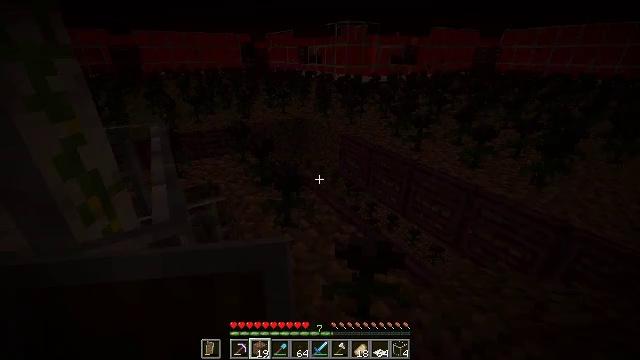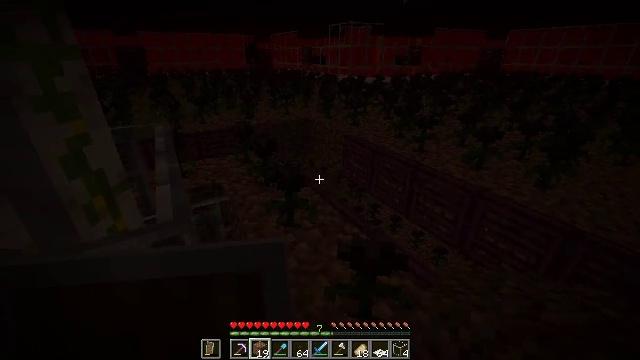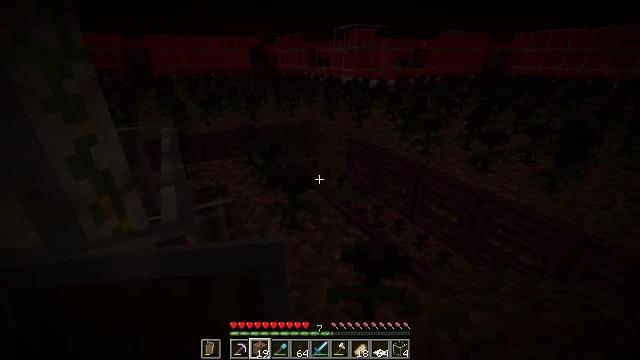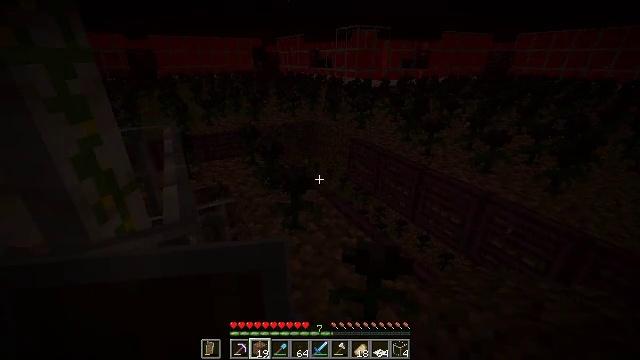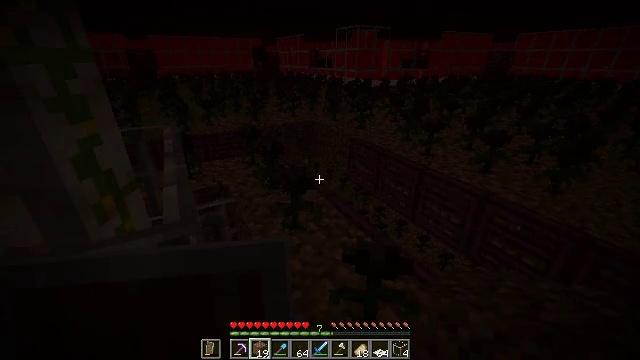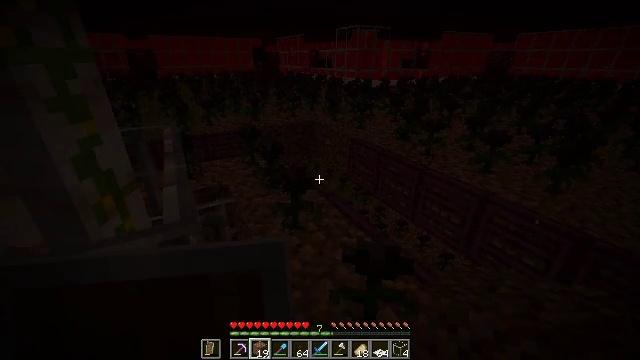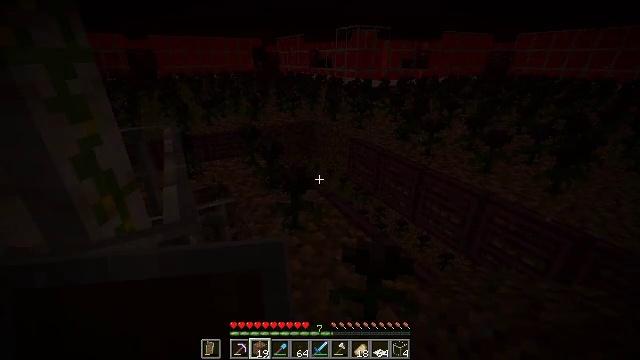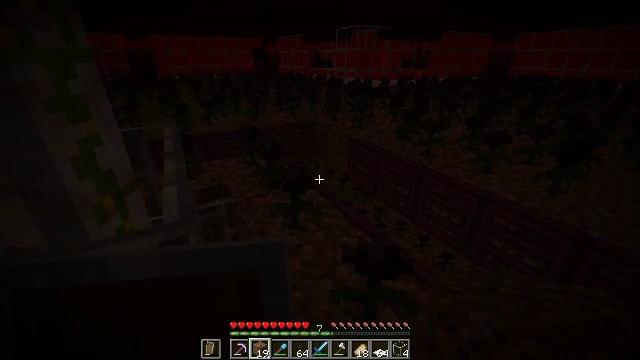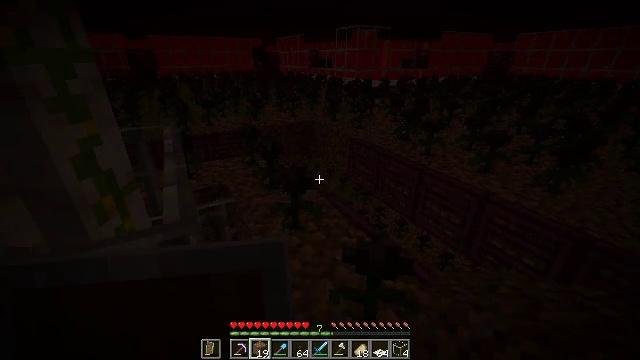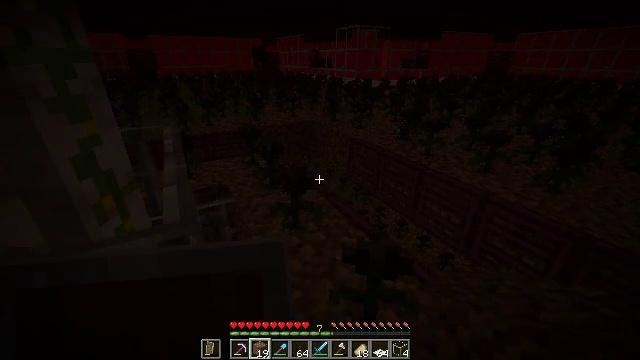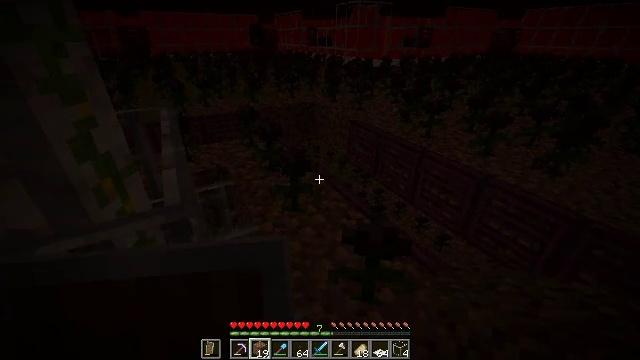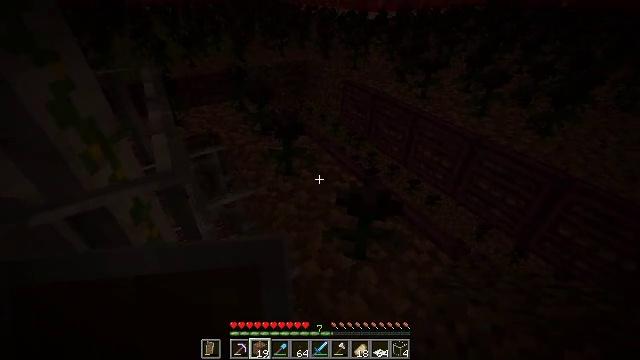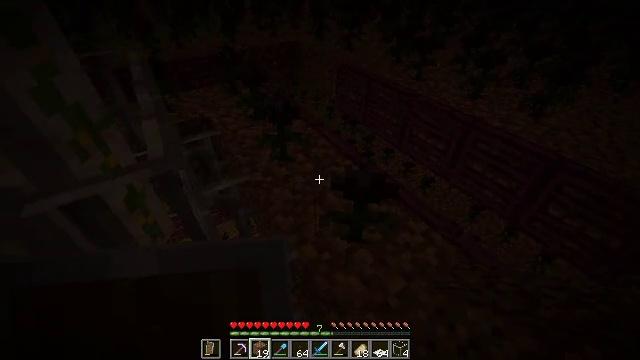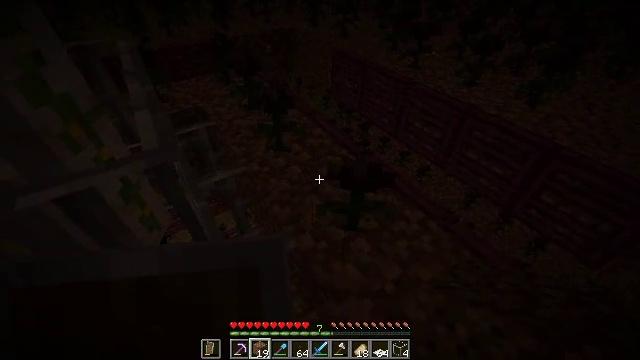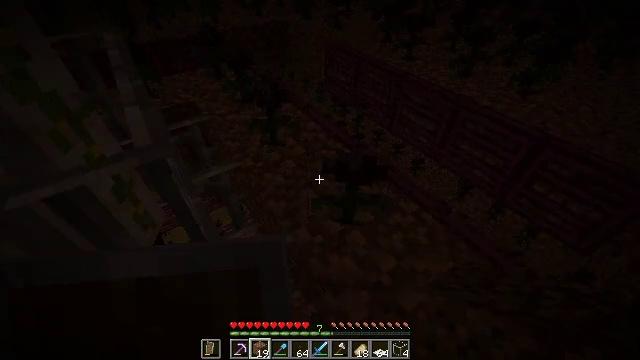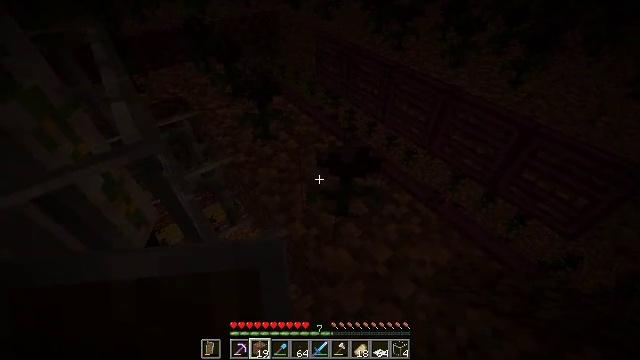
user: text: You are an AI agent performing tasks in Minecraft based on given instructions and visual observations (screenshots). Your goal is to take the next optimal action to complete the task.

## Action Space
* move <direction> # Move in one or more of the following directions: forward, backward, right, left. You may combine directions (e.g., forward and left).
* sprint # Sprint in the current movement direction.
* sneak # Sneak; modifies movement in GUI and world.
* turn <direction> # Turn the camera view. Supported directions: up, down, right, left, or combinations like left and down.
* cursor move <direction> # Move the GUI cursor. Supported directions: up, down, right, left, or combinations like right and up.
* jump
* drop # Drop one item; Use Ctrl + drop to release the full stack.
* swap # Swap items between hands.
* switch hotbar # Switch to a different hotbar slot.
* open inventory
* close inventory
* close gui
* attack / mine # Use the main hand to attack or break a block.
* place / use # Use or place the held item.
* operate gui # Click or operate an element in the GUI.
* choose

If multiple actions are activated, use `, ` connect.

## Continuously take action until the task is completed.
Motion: motion action
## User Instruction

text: Mine the wither rose with caution.
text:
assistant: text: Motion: no_op
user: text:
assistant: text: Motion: no_op
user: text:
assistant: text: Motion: no_op
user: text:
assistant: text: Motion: no_op
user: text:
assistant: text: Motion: no_op
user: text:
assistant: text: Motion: no_op
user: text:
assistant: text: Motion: no_op
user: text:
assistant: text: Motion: no_op
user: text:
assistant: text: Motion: no_op
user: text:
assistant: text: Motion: turn down
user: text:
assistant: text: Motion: turn right and down
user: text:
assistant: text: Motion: turn right and down
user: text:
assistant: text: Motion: turn right and down
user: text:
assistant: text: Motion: turn right and down
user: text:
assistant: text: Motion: turn right and down
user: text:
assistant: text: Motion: turn right and down
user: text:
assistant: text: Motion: no_op
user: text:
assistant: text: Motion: attack / mine
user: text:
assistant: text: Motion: attack / mine
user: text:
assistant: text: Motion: attack / mine
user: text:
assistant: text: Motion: no_op
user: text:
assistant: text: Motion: no_op
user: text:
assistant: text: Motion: turn left
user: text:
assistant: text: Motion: turn left and up
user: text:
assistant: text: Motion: move right
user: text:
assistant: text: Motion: move forward and move right, turn left
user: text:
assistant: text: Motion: move forward and move right, turn left and up
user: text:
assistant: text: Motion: turn left and up
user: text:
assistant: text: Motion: turn left and up
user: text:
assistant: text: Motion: turn left and up